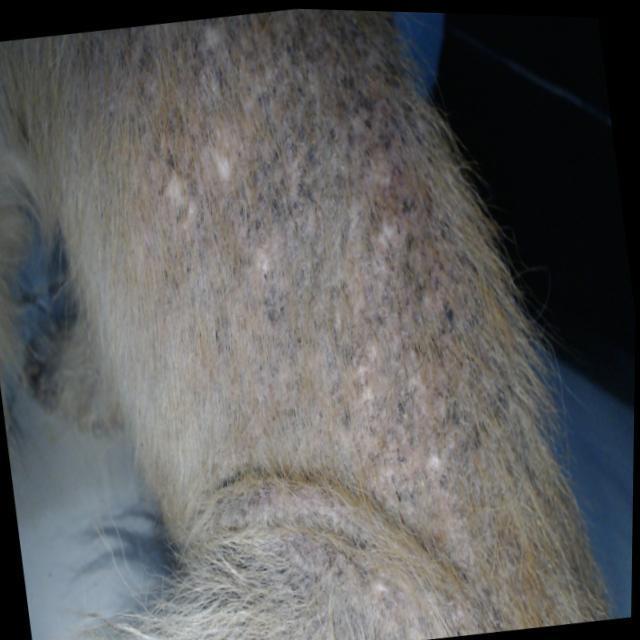
Canine demodicosis (Demodex mange) — caused by Demodex canis mites. Presents with alopecia, follicular papules, pustules, and comedones. Often localized on face and forelimbs.